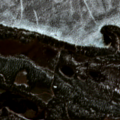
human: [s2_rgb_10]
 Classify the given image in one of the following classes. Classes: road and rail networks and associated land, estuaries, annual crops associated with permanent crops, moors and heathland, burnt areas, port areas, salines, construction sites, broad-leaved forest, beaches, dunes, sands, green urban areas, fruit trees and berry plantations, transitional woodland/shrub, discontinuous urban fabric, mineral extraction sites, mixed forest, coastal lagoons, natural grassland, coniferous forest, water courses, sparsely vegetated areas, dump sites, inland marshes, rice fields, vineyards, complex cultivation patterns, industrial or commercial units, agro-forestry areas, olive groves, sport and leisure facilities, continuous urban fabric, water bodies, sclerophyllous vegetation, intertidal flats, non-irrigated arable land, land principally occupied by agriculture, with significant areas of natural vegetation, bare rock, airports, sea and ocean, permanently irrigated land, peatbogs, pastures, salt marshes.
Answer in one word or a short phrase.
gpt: coniferous forest, mixed forest, peatbogs, water bodies